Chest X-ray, PA view. Patient: 24 years old, sex F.
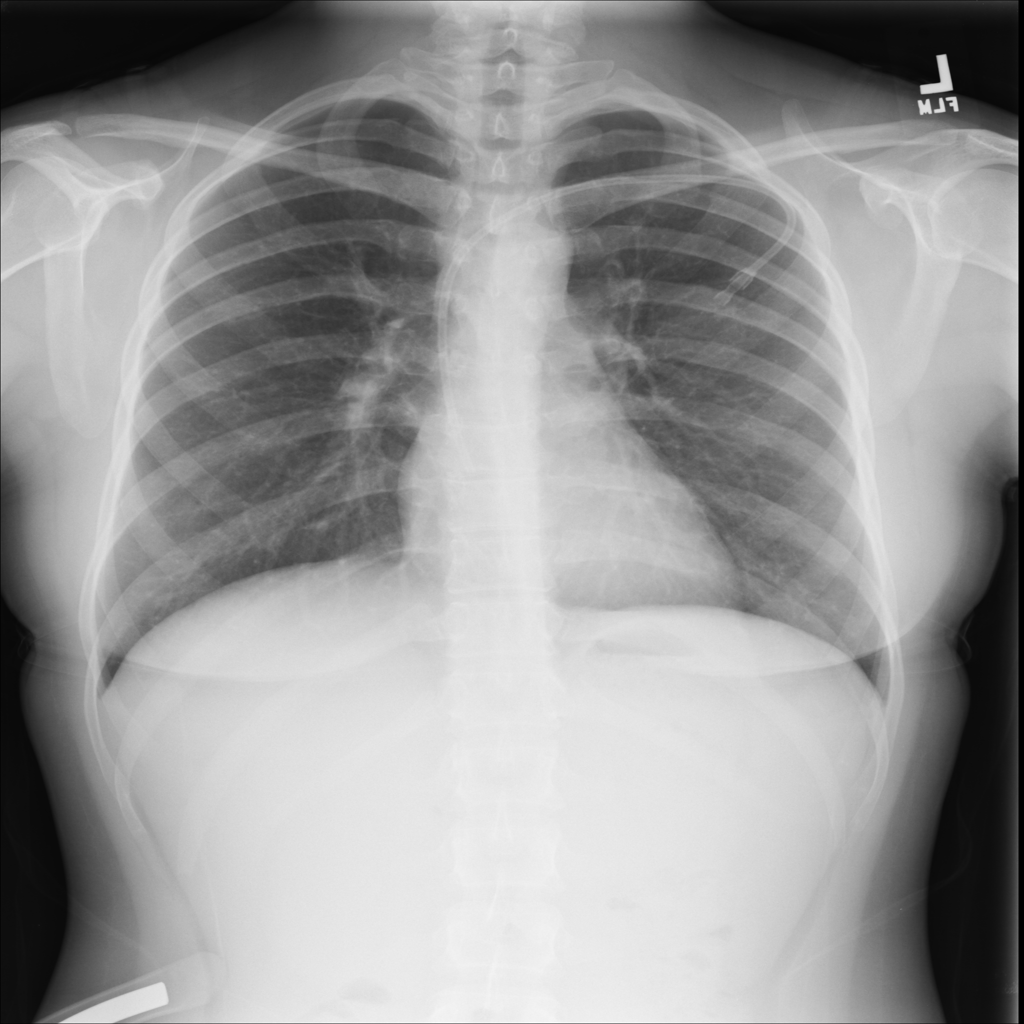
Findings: No Finding